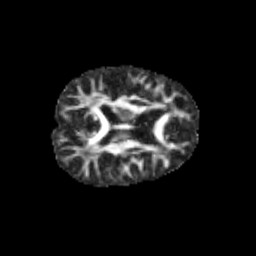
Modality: FA
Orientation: axial
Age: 12
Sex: female
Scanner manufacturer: siemens
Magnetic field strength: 3 T
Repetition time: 3.8 s
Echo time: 0.07 s